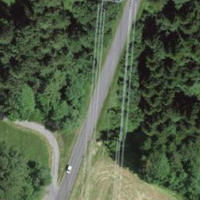
EUNIS habitat code: 44
Species observed at this site:
Petasites albus